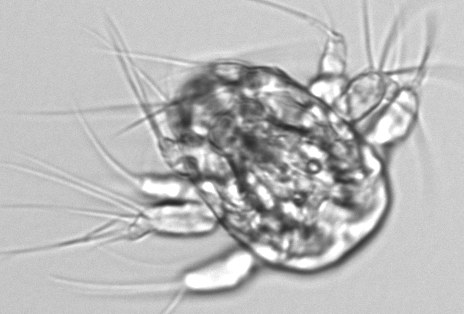
Label: Copepod_nauplii